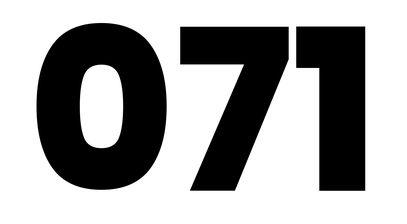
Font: Poppins-ExtraBold